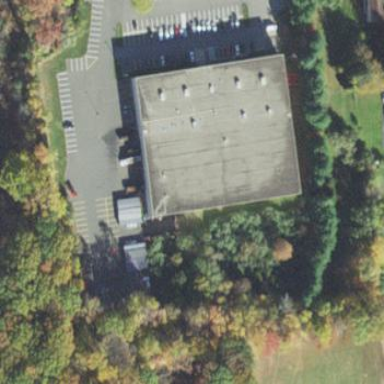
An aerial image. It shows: Commercial building.